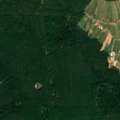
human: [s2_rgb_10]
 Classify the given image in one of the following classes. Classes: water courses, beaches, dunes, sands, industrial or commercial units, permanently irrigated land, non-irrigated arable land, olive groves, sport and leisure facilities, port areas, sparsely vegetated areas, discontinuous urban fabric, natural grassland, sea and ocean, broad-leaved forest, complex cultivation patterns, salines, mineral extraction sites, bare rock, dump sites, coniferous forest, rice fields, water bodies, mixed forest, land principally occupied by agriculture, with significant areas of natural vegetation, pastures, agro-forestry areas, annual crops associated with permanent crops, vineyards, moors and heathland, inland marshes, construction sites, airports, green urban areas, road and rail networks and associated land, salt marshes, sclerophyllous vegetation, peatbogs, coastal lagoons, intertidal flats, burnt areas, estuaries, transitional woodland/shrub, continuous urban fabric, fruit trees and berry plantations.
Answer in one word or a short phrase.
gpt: vineyards, complex cultivation patterns, broad-leaved forest, mixed forest